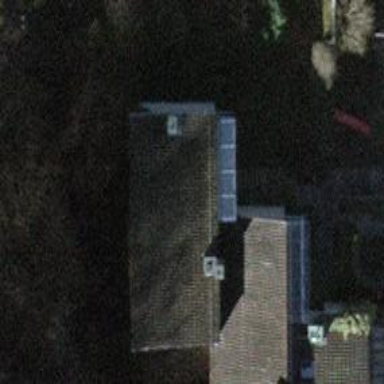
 while the building itself is cornsilk colored."